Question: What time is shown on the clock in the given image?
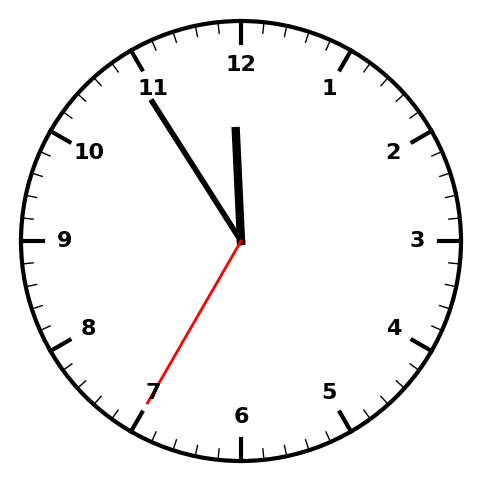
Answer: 11:54:35